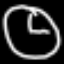
Label: clock